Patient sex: M
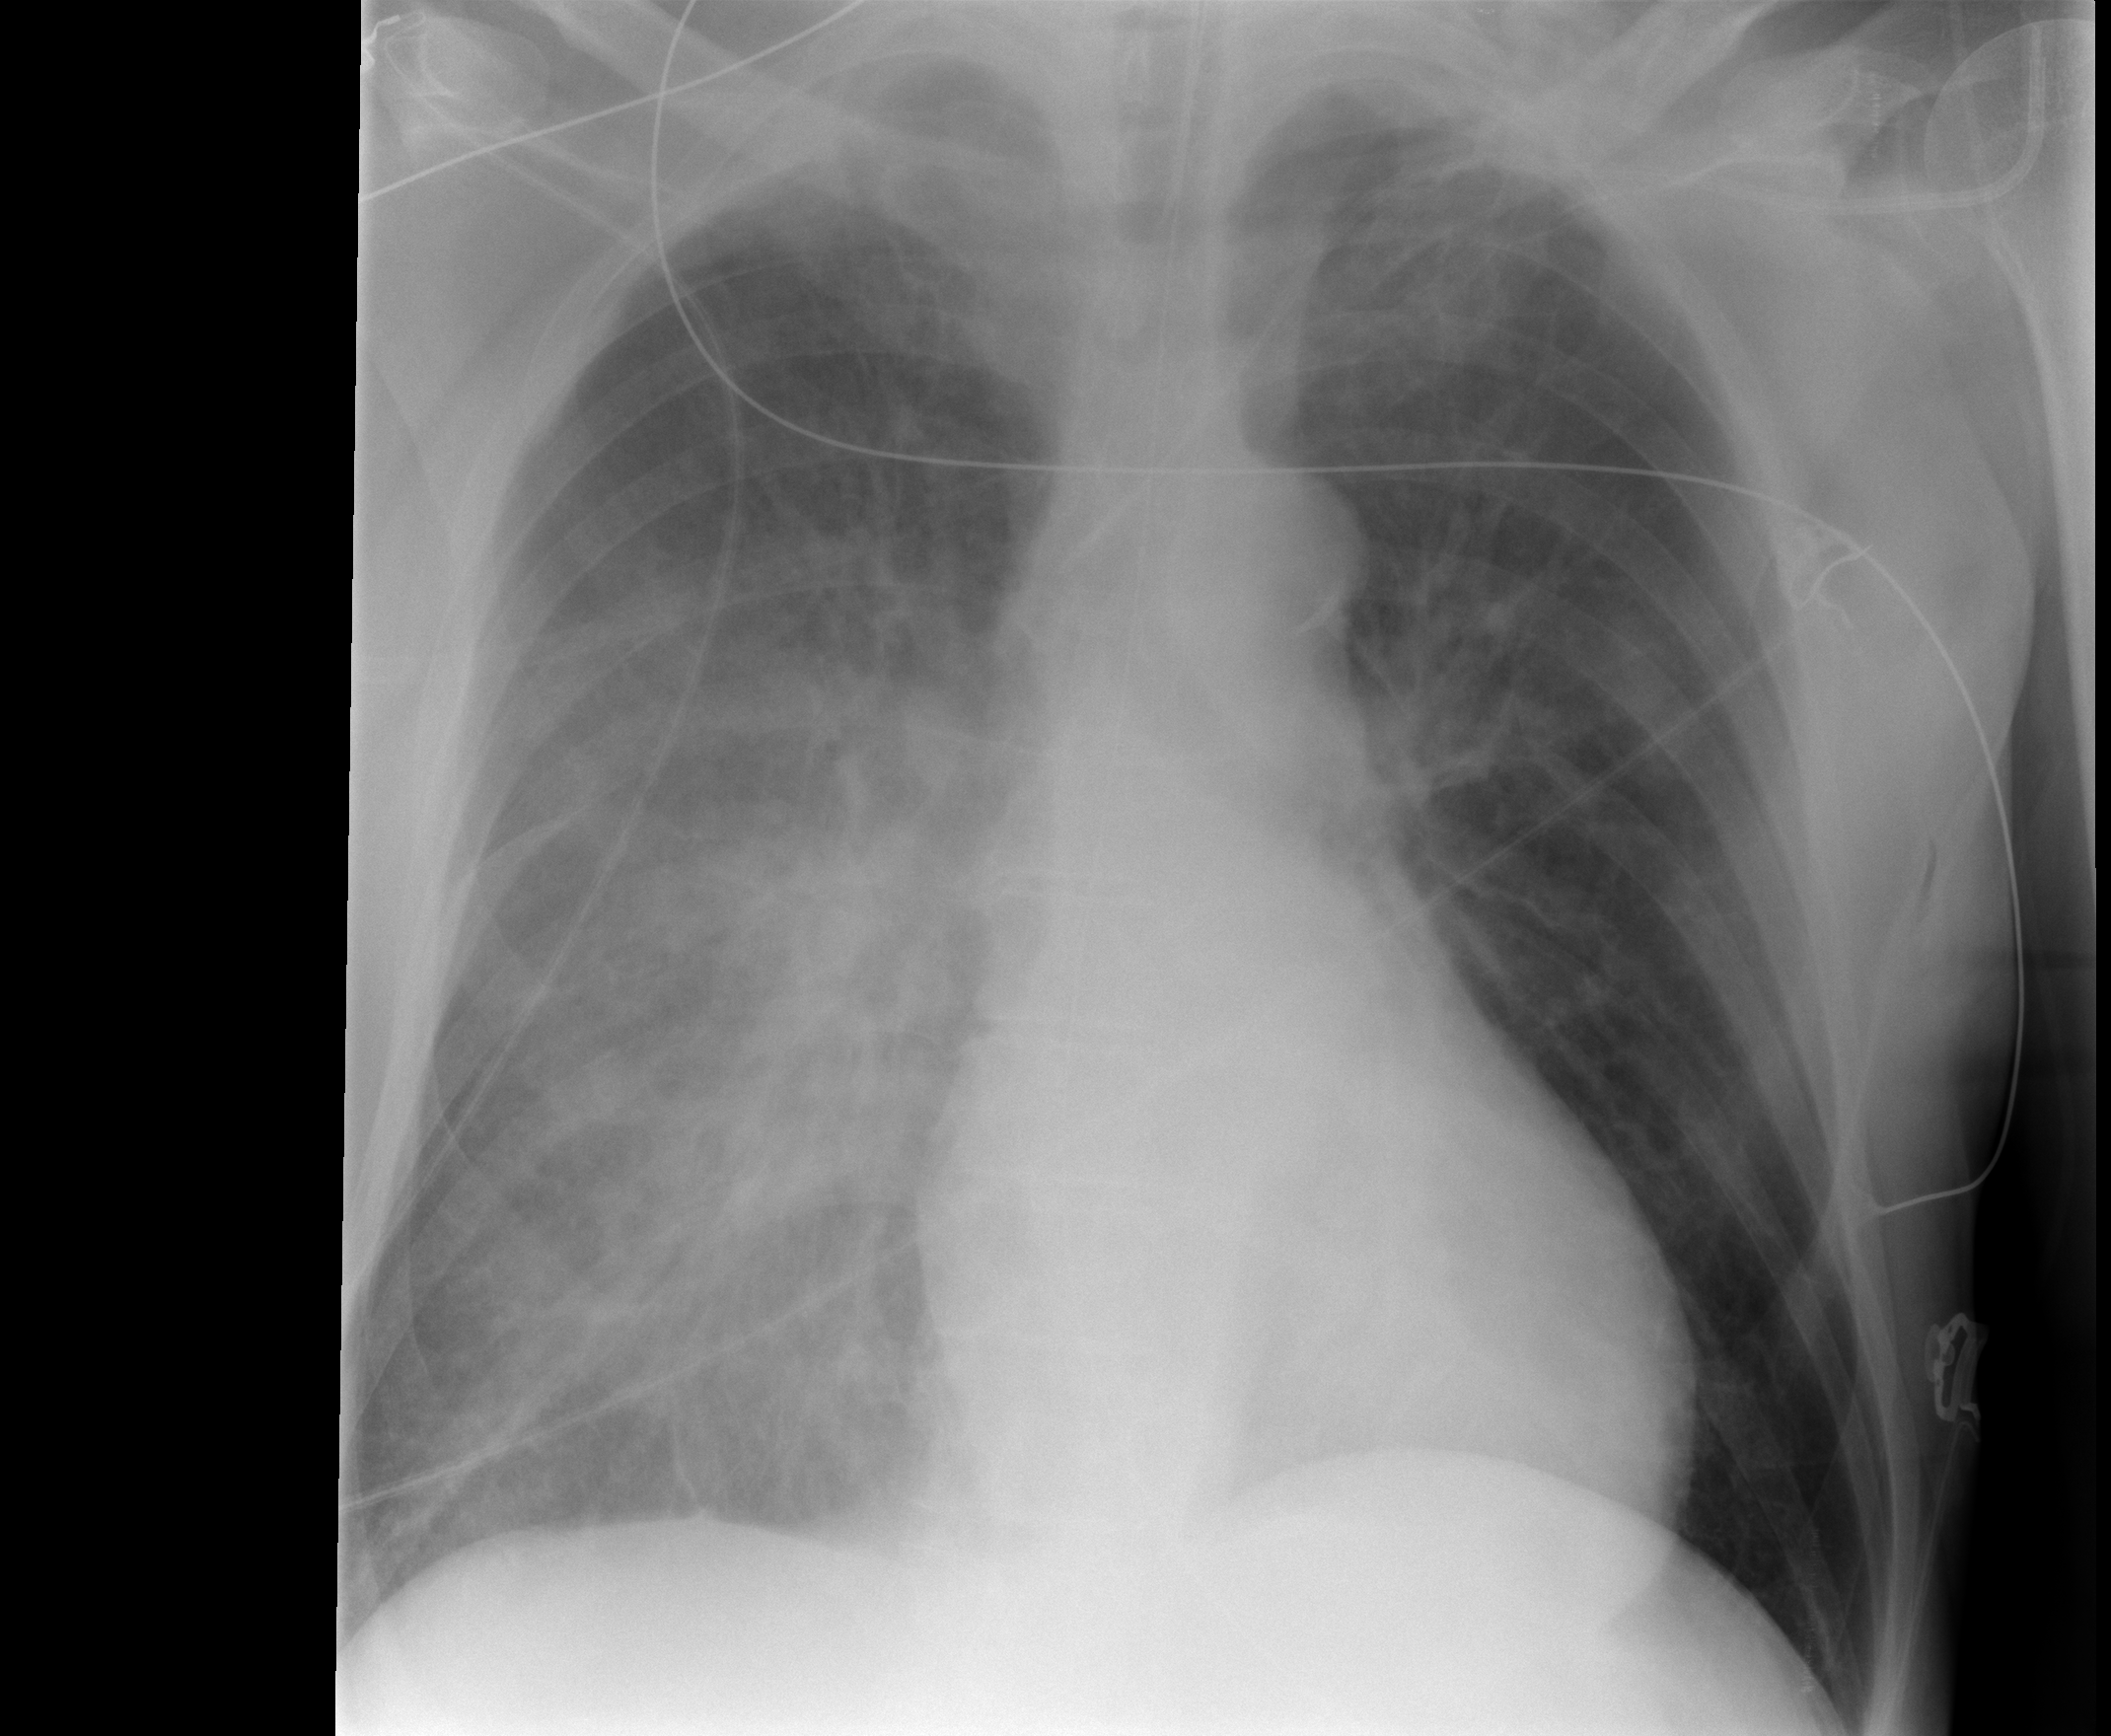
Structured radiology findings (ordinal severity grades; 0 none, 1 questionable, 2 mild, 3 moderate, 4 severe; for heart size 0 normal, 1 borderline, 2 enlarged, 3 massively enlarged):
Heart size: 0
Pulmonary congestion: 3
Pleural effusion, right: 0
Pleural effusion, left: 0
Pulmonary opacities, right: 2
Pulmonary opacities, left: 2
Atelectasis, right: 0
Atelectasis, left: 0